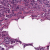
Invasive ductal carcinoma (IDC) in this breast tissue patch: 1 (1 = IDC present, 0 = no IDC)